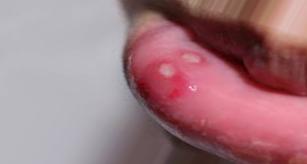
Condition: Mouth Ulcer